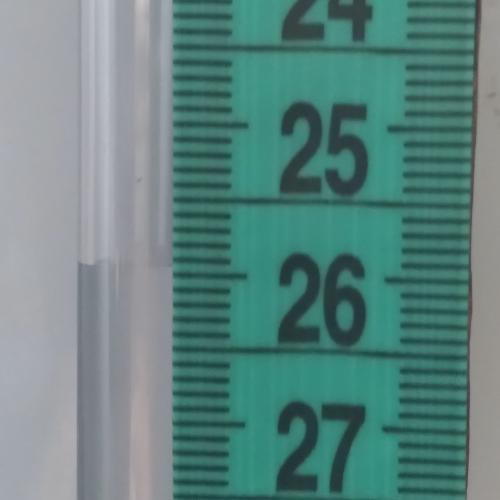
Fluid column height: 25.9 cm